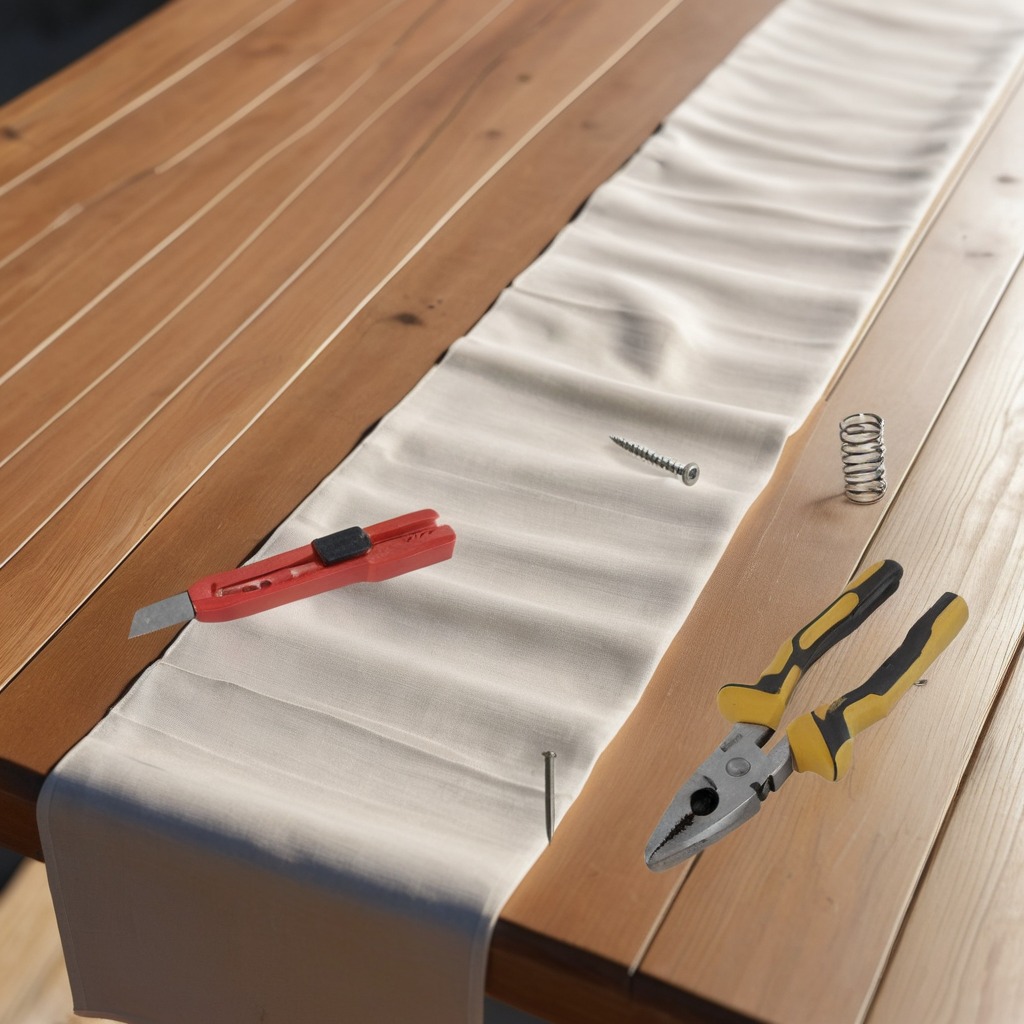
A utility knife, a metal machine screw, an iron nail, a pair of pliers, and a coiled metal spring lying on the wooden table.